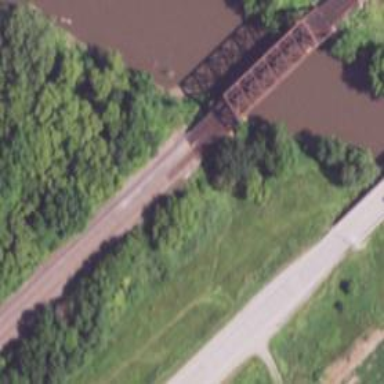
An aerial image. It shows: Truss bridge over railway.